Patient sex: M
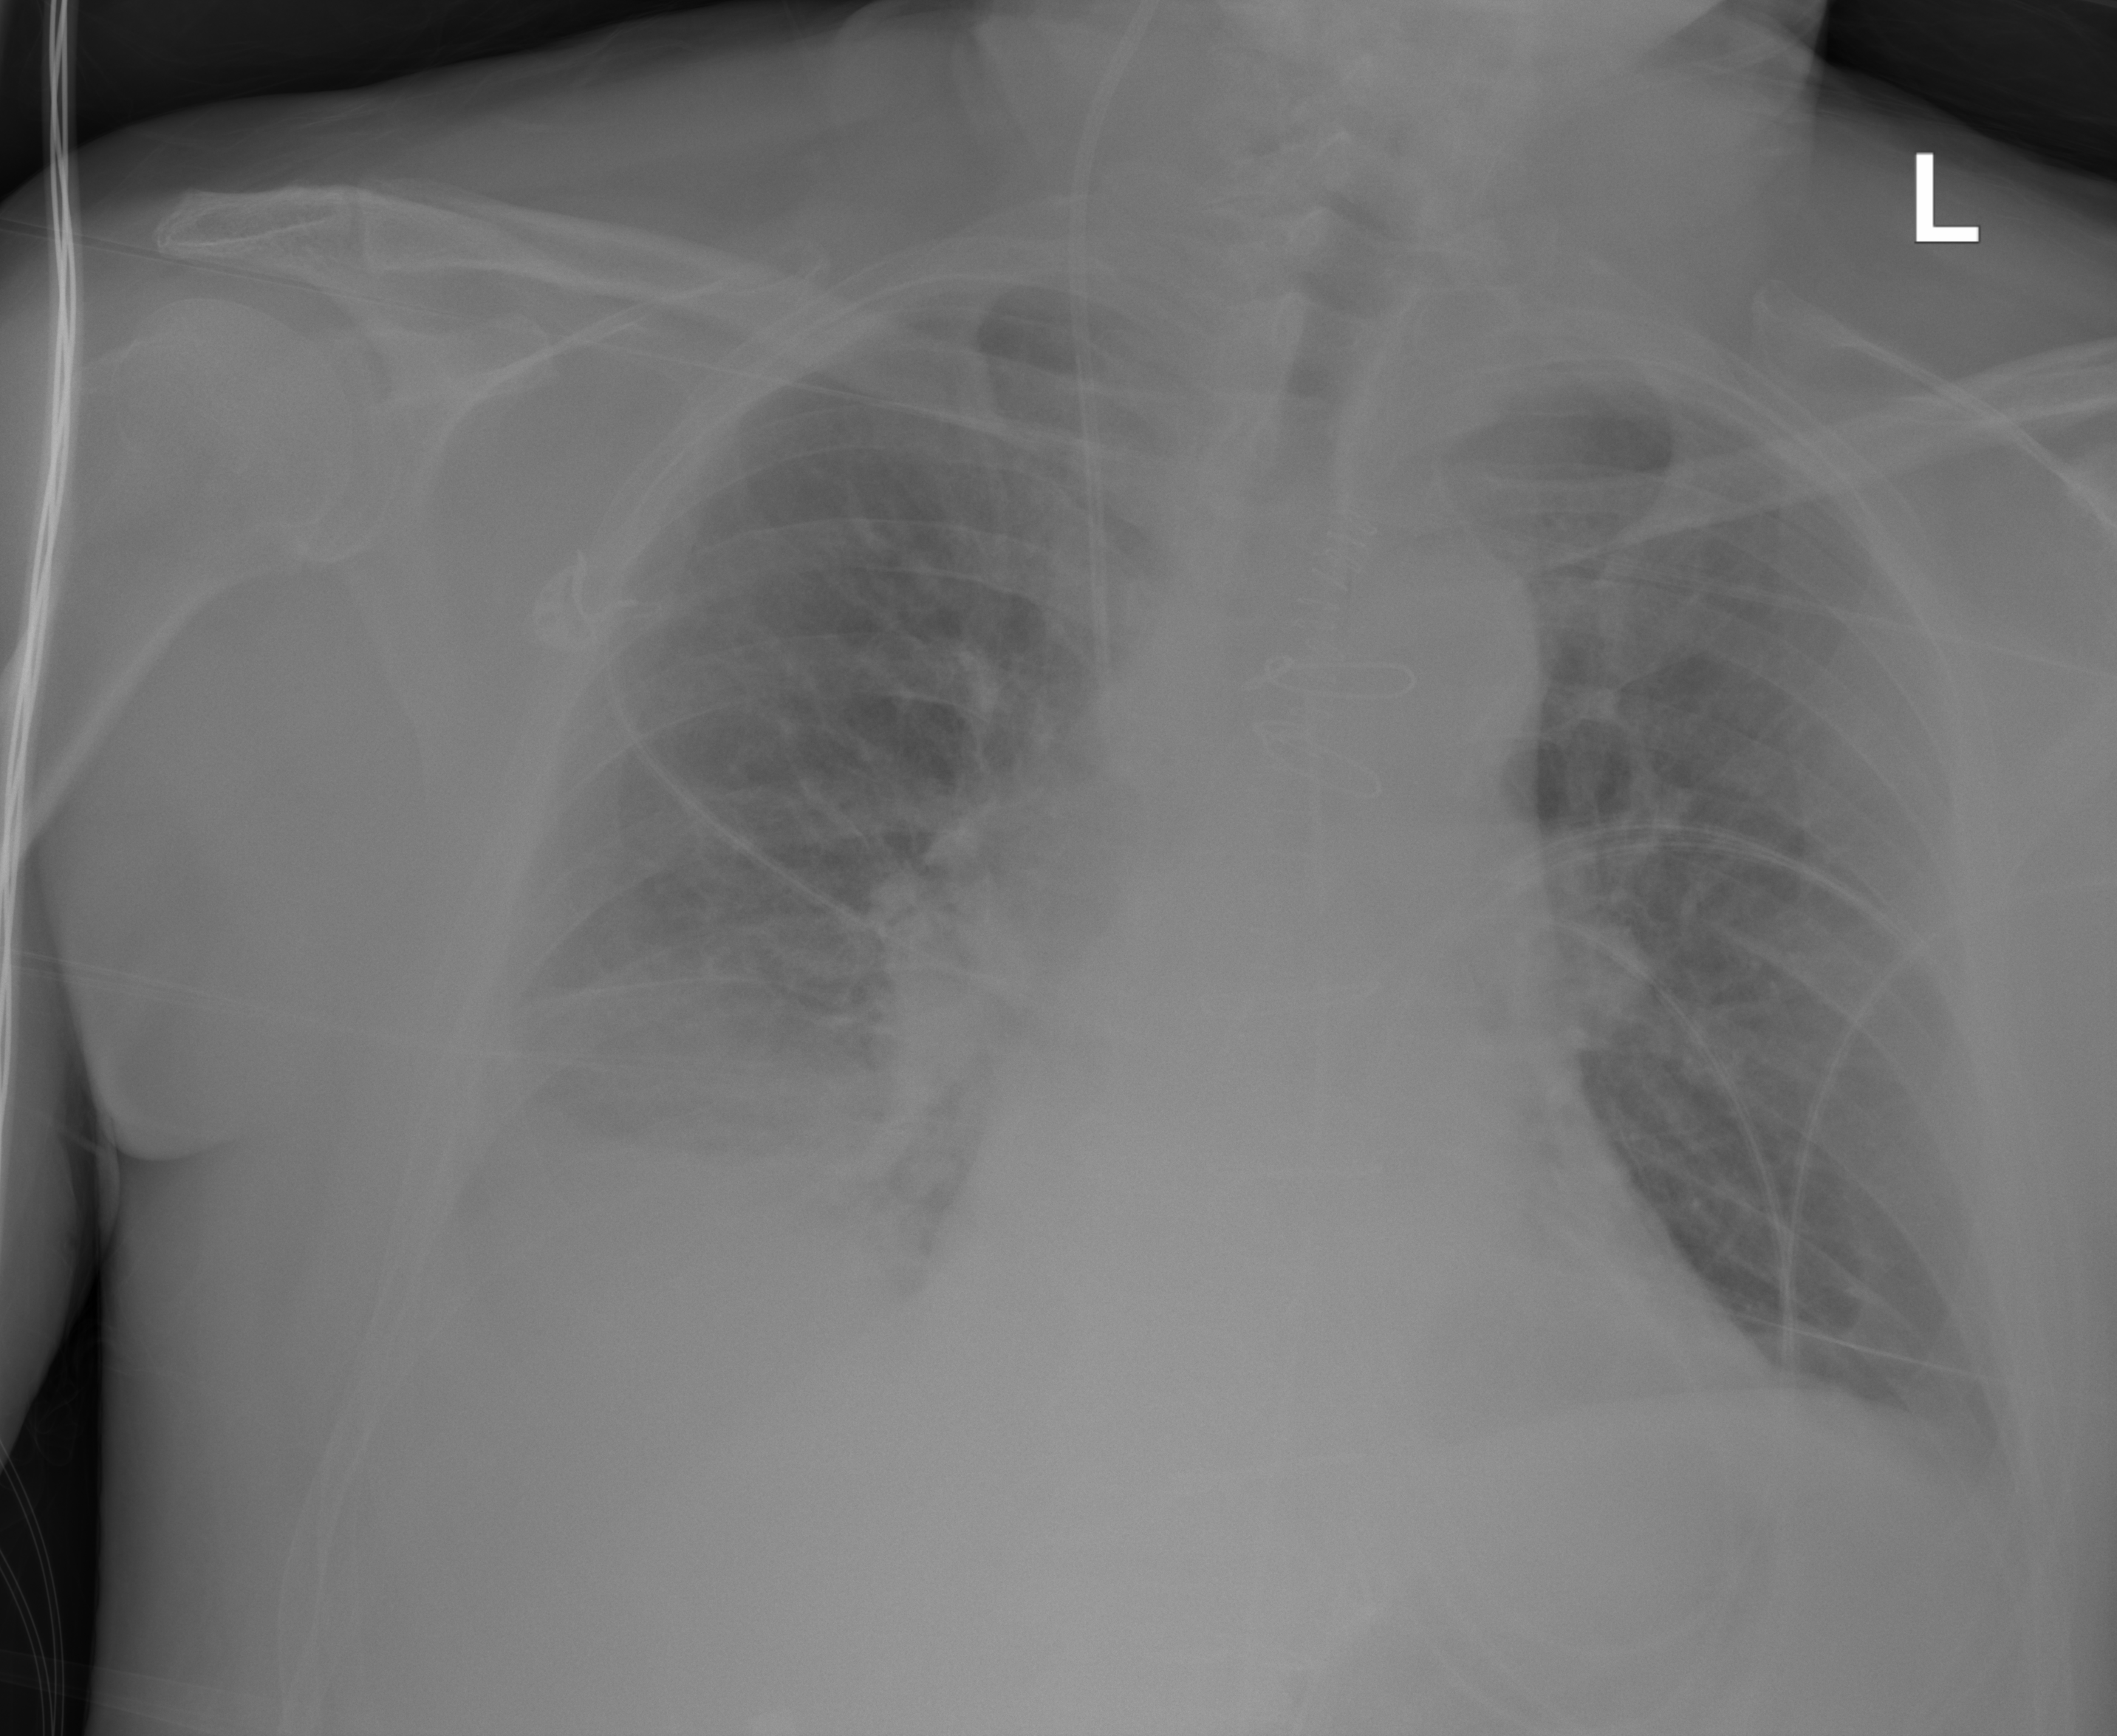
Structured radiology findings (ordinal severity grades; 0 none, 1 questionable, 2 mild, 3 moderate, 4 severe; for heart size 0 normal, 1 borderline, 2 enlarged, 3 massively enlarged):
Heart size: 1
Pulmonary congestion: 2
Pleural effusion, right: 2
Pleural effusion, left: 1
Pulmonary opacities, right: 1
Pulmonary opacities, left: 0
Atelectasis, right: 2
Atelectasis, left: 0